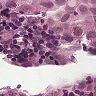
Metastatic tissue present: yes